Question: Export to Excel is working fine, but if the number has 16 digits it's seen like this:
'''
4.26637E+11
'''
My Emp_ID:
'''
426636773888
'''
What can I do to display Emp_ID like this: '426636773888'
.CS Code
'''
string strQuery = "select * from Employee;
SqlCommand cmd1 = new SqlCommand(strQuery);
DataTable dt = GetData(cmd1);
string attachment = "attachment; filename=Employee.xls";
Response.ClearContent();
Response.AddHeader("content-disposition", attachment);
Response.ContentType = "application/vnd.ms-excel";
string tab = "";
foreach (DataColumn dc in dt.Columns)
{
Response.Write(tab + dc.ColumnName);
tab = " ";
}
Response.Write("
");
int i;
foreach (DataRow dr in dt.Rows)
{
tab = "";
for (i = 0; i < dt.Columns.Count; i++)
{
Response.Write(tab + dr[i].ToString());
tab = " ";
}
Response.Write("
");
}
Response.End();
'''
See Image

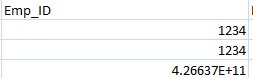
Answer: Try to export long digits in Excel formula format '="426636773888"' for this field:
'''
Response.Write(tab + "=""+dr[i].ToString()+""");
'''